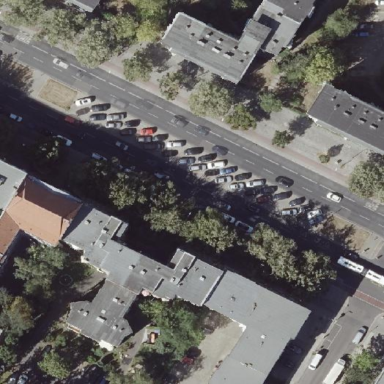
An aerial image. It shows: Street-side parking area.